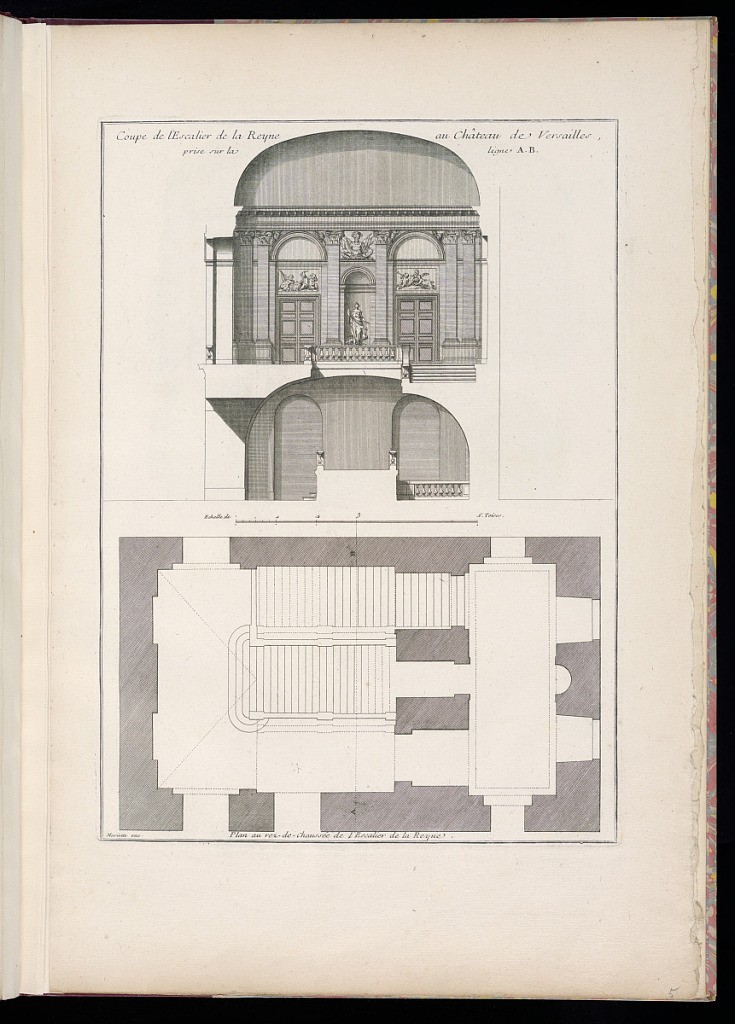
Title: Coupe de l’Escalier de la Reyne au Château de Versailles / Plan au rez-de-chaussée de l’Escalier de la Reyne
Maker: Jean Mariette, French, 1660–1742
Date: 1727–42
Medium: Etching and engraving on laid paper
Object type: Print
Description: An architectural section of the Queen's staircase at the Royal Palace of Versailles in the upper half and a plan of the ground floor of the staircase below, with a scale between the two. The section illustrates a plain ground floor with two arches and a couple of steps and a balustrade. Above the steps lead to a landing with two sets of two-leaf doors with rectangular overdoor panels with putti above. In the center, an arched niche with a classical sculpture of a woman with a peacock, above the niche a sculpted trophy of arms and armor. Pilasters on the wall in between the doors and niche and corbels at the cornice level. The plate is labelled.